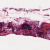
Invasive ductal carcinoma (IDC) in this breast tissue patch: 0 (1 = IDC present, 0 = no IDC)